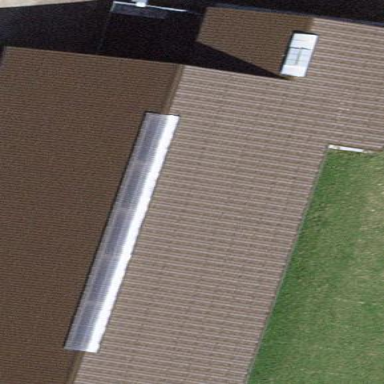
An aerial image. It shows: Gabled roof on farm auxiliary building.